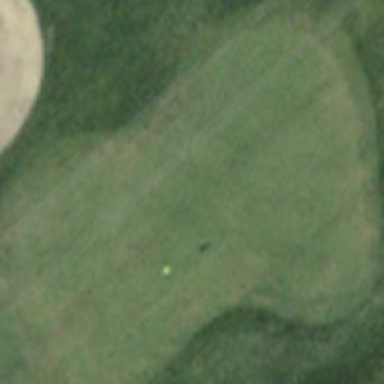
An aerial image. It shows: Picturesque green golfing area with grass land use.